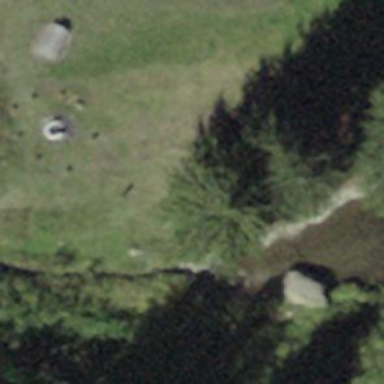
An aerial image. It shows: Picnic site popular for tourists.